The plot is a signal-to-image rendering of a rotating shaft's vibration measurement. Determine the machine's mechanical condition. Answer with exactly one of: normal, misalignment, unbalance, looseness.
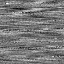
Answer: misalignment